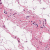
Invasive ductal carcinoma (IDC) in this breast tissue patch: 0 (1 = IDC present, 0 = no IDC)